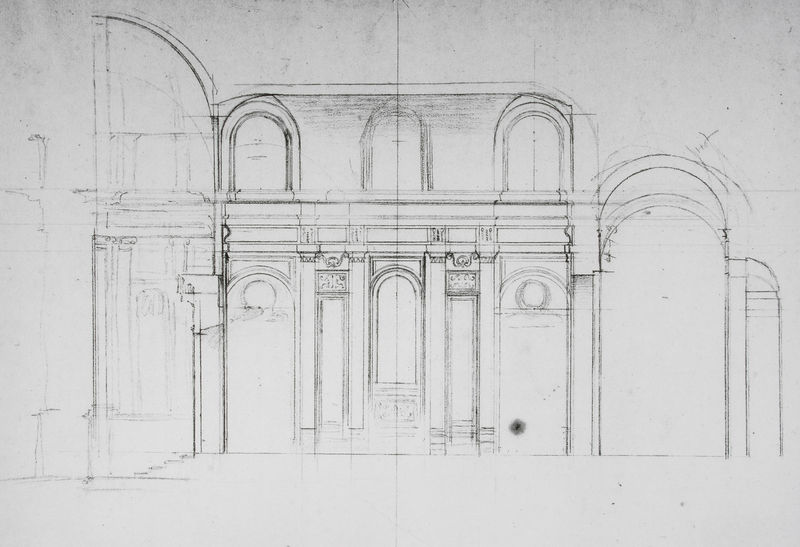
Titel: Schnitt der Villa del Pigneto, Rom
Institution: unbekannt
Schlagwörter: weiß, fenster, pfeiler, schmuck, schwarz, skizze, säule, säulen, tür, zeichnung, dach, gebäude, haus, architektur, barock, sockel, innenraum, signatur, kirche, innen, renaissance, kreis, rund, relief, schrift, papier, ansicht, bogen, fassade, italien, türen, zwei, mauer, grafik, linien, hof, türe, empore, pilaster, rundbogen, kuppel, treppe, treppen, dekor, ornamente, stuck, durchgang, stufe, stufen, striche, tor, bögen, eingänge, nische, arkade, schmutz, palast, rundfenster, stockwerk, druck, schnitt, schwarz-weiss, blanc, gross, noir, bleistift, entwurf, architrav, arkaden, kapitelle, fleck, fries, tore, gesims, maison, okuli, archivolten, triforium, wandaufriss, rundbögen, romanik, konstruktion, kapelle, etagen, plan, konsole, basis, absatz, vorlagen, bogenstellung, joch, querschnitt, verzierungen, idee, gebälk, riss, grundriss, fies, parallelen, colonne, vienne, aufriss, nischen, etage, architekturzeichnung, bauzeichnung, bauplan, architekt, brunelleschi, michelangelo, oculi, tunnelgewölbe, fenêtre, fensterbögen, rundbogenfenster, viele fenster, oculus, okulus, arcade, sockelzone, occulus, sockelgeschoss, bauskizze, längsschnitt, zweistöckig, hallenkirche, kapellen, durchgänge, halbsäulen, architecture, croquis, esquisse, mass, arc, arche, architecte, chapiteau, colonnes, corniche, dessin, entrée, ionique, ordre, porte, mantua, seitenriss, bauherr, classique, fensterzone, cathedrale, zweizonig, berechnungen, skitze, elevation, église, palais, symétrie, fenetres, ochsenauge, lanzette, fusain, colonnade, plume, cercle, crayon, ornement, pilastre, okkuli, noir et blanc, coupe, disegno, rond, voûte, radiert, festoni, étude, feuille, colonnades, pitti, andrea mantegna, aufrisszeichnung, emporenzone, filippo, gebälckfries, occuli, style, nef, dorique, baie, batiment, ouverture, fassande, schéma, romank, sécession, demi cercle, crayonné, berceau, arches, structure, cerle, plein-ceintre, métope, atega, chapiteaux, ymétrie, péristyle, piédroits, triglyphes, triglyphe